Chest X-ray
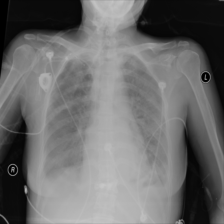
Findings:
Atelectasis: negative
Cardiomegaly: negative
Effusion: negative
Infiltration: positive
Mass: negative
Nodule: negative
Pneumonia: negative
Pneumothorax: negative
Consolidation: negative
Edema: negative
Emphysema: negative
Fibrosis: negative
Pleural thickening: negative
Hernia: negative